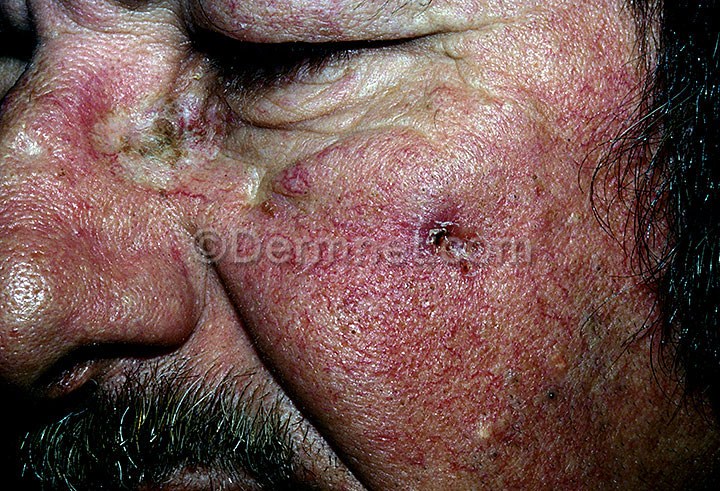
Disease: Actinic Keratosis Basal Cell Carcinoma and other Malignant Lesions